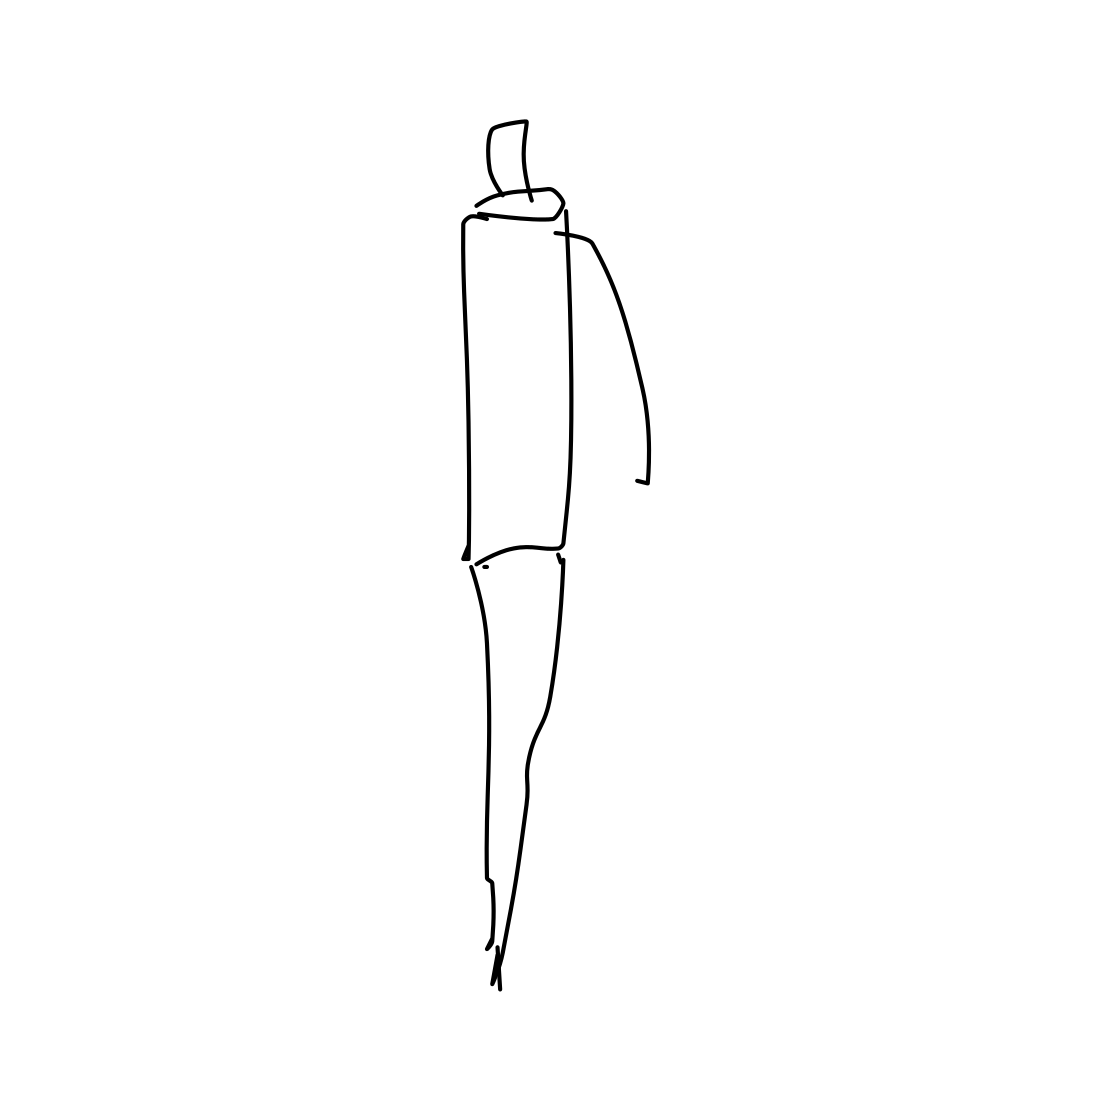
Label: pen